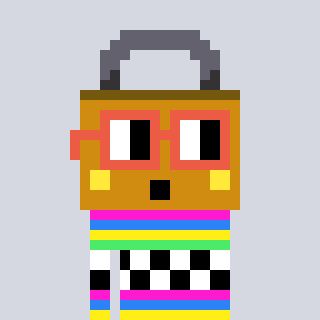
a pixel art character with square orange glasses, a lock-shaped head and a red-colored body on a cool background